Question: Please see this image.
When I start AVD it opens the mobile window at the top right of my window screen and I can not drag it. Do you know how to fix this problem?
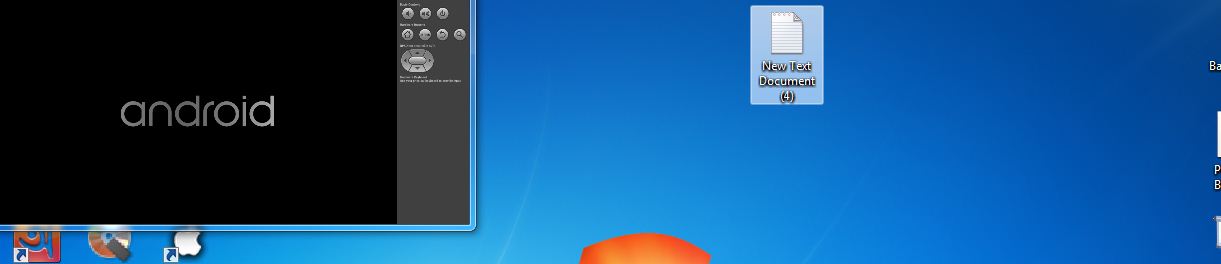
Answer: Try pressing + while the window is focused. You'll get a small menu where you can select something like "move" using the arrows and . Then you can move the window using the arrow buttons to the center of your screen.
I hope this works for your emulator window!